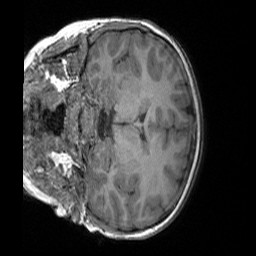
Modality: T1w
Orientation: coronal
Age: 8
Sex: female
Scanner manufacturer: siemens
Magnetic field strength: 3 T
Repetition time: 1.65 s
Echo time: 0.00203 s